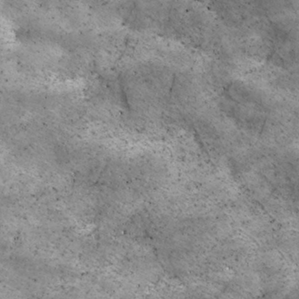
Label: non_frost